Question:
My Asp.Net MVC project's folder structure is as shown above.Could you tell me how to access the web project's 'event-images' folder from the webapi project ?
I have implemented where I can access the webapi's 'event-images' folder as shown below. Now I need to access web project's 'event-images'folder.How can I do that ? Thanks in advance.
'''
var path = System.Web.Hosting.HostingEnvironment.MapPath("~");
var pathToEventImage= path + "\Resources\images\event-images\"
'''
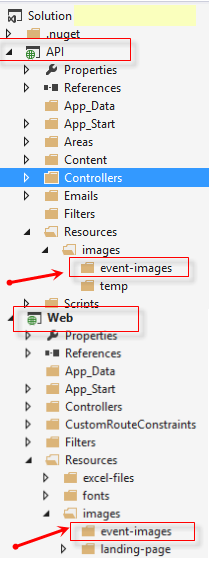
Answer: 1. How about: HostingEnvironment.ApplicationPhysicalPath
Described here: msdn And then navigating to the Web project from there.
2. Another way is to go to Resources in the API project right click on the folder and choose Add -> Existing Item.. then browse the Web folder and have it in both projects
3. Another way (if the Web project is also hosted) is to browse it by URL. For example http://localhost:1337/Web/Resources/images/event-images/doge.png
I have done the way which mentioned.That is :
> You should have all your images in the "event-images" folder in your
API project and then have a method to access them(in the API project,
should be part of your API).